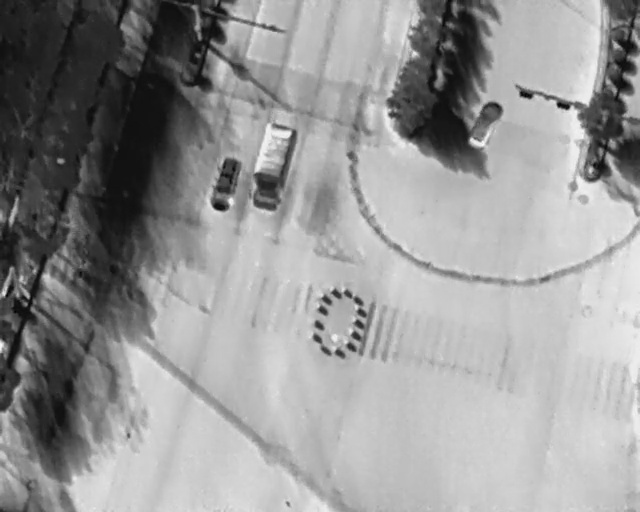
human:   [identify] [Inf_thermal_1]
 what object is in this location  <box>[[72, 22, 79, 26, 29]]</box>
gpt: <ref>1 medium car at the top right</ref>

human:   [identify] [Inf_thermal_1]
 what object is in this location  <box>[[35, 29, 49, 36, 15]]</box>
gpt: <ref>1 medium othervehicle at the center</ref>